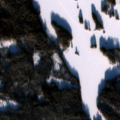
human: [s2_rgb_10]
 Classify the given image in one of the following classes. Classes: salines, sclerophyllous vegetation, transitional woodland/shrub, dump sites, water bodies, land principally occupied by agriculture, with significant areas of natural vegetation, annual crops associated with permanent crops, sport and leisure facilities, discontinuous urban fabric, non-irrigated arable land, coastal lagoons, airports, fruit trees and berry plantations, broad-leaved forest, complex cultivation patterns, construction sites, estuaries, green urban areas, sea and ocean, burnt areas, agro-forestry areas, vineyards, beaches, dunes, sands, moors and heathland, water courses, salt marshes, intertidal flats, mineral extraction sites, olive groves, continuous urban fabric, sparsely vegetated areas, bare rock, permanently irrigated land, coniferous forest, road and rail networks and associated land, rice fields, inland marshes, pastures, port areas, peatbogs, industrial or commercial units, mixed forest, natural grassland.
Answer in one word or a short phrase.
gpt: coniferous forest, mixed forest, water bodies